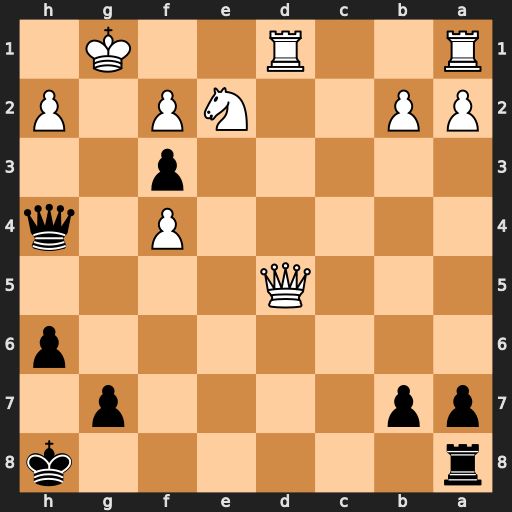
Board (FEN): r6k/pp4p1/7p/3Q4/5P1q/5p2/PP2NP1P/R2R2K1
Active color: b
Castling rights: -
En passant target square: -
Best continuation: Qh3 Qxf3 Qxf3